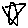
Label: star